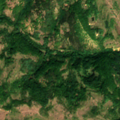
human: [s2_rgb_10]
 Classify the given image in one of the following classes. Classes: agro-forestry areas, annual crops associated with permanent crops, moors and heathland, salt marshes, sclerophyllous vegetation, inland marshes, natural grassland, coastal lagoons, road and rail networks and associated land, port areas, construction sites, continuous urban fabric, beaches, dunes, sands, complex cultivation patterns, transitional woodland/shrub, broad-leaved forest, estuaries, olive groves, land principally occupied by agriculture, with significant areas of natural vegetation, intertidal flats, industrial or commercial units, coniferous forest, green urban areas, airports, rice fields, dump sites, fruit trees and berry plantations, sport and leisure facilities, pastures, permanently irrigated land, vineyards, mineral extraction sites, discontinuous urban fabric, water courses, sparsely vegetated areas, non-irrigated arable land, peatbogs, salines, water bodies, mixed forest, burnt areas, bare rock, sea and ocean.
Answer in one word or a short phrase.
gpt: complex cultivation patterns, land principally occupied by agriculture, with significant areas of natural vegetation, broad-leaved forest, natural grassland